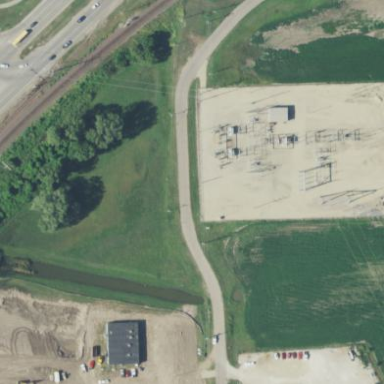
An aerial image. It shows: Distribution power substation secured by fence.